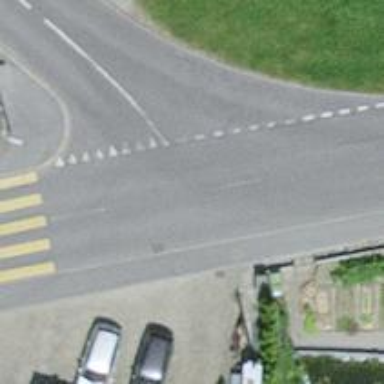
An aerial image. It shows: Road with "give way" sign.